Question: I'm not sure how to construct this database in mongoDB.

Because of my relational database background I'd think the database would be structured like this:
2 collections:
1. Users basic props including _id
2. Recipes relevant info like title, ingredients, etc. a reference to a user document
If I simply throw a '_id' from a user (or use a proper <URL> into the 'uploaded_by' field for a recipe it is very difficult to do join-like operations. I would be returning an array of objects with this format:
'''
{title:'chocolate chip cookies',
desc:'yummy soft cookies',
uploaded_by:'john doe'}
'''
To do this, would I have to do a query for each recipe to find then name of the user based on the reference, and then return a custom object with the name of the user, and the other information? This sounds too expensive and makes me think I should just stick to relational databases. Is there a more efficient way to do this?
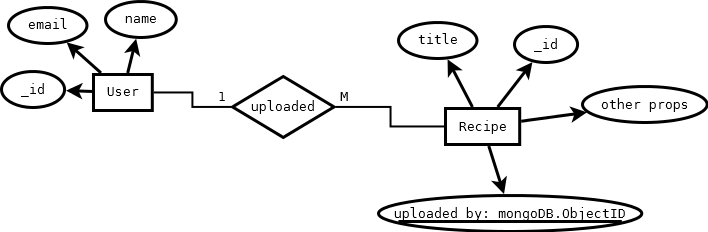
Answer: Chris,
Your idea is what I suggest you do.
The power of mongodb comes from having data (vs. data, where the goal is to minimize redundancy). When you query mongo for data, you want to query the database only once, and get back everything you need. There is no way to do this in mongodb if you have the data you need spread out over several collections (at least no efficient way that I know of). I think you should consider having an "uploaded_by" field in your collection that contains the formatted first/last name of the uploader (as you have concluded). You will also need a field for each user (say, uploaded_recipes) that contains an identifier (or collection of identifiers) to the recipes each user has uploaded. That way, you do not need to perform joins on your data. This would be the "mongodb way" of setting up your database.
To answer your persistence problem, the process for handling changes to a user's name would need to be dealt with differently. The procedure that implements changes to a user document must also update the "uploaded_by" field for each recipe a user has uploaded (you traverse over the uploaded_recipes field for that user). The idea here is that you add complexity to the insertion process to simplify and improve queries to your database.